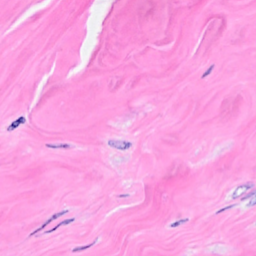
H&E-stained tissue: Breast